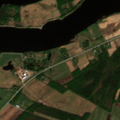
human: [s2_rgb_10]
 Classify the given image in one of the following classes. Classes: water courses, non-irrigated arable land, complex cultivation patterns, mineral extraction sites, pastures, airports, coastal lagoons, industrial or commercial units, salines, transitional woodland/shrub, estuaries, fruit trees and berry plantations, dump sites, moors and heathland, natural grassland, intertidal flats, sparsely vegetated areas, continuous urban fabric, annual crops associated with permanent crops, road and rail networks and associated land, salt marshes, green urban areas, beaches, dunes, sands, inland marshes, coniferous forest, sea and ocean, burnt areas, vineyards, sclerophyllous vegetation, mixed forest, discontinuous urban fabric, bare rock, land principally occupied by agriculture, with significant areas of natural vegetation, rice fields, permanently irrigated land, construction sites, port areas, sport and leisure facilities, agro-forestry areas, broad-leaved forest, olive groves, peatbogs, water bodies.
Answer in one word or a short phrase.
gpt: non-irrigated arable land, land principally occupied by agriculture, with significant areas of natural vegetation, mixed forest, water courses